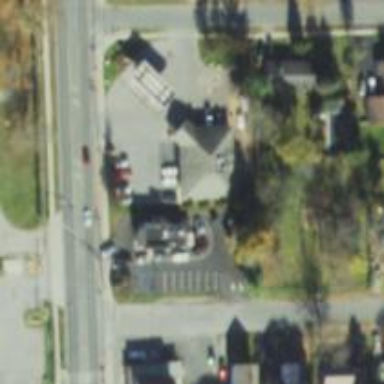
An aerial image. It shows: Convenience shop.